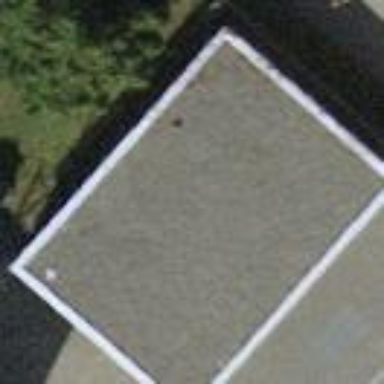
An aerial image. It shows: Service building.